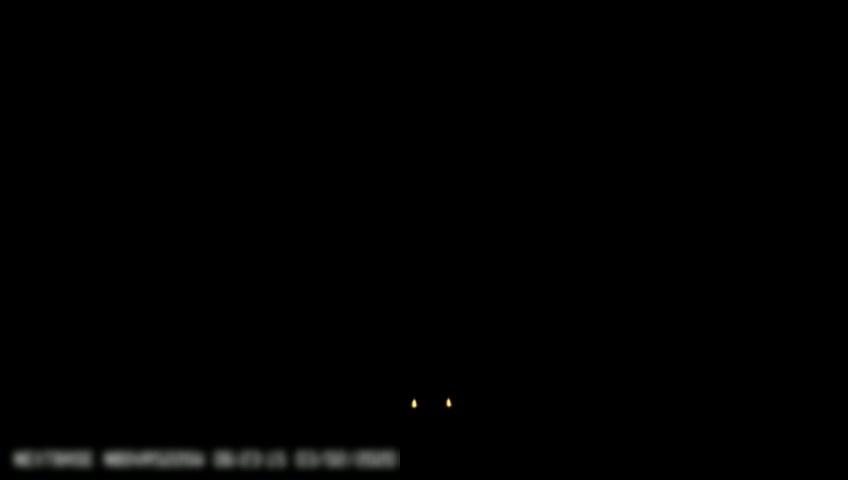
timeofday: Night
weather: Other